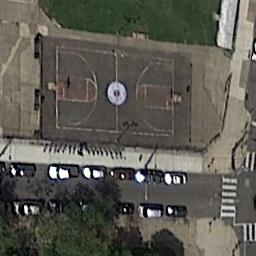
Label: basketball_court